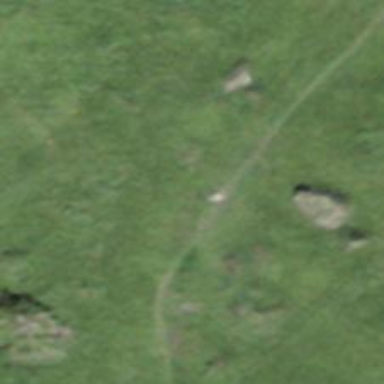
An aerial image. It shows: Path covered in grass.